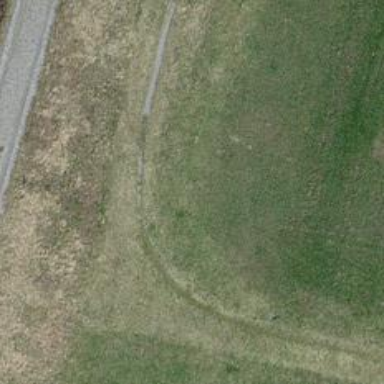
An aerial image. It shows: Unpaved track with grade4 surface.